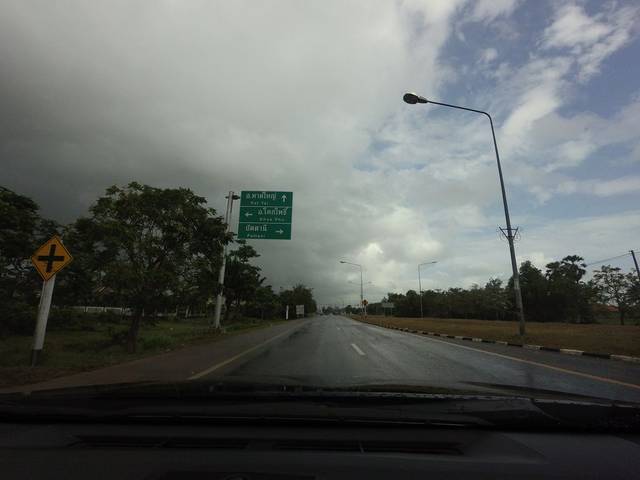
Region: Thailand
Coordinates: 6.801, 101.153